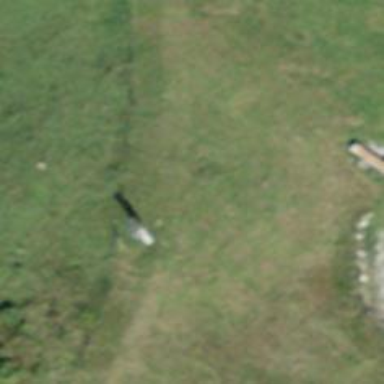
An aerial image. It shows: Historic wayside cross.